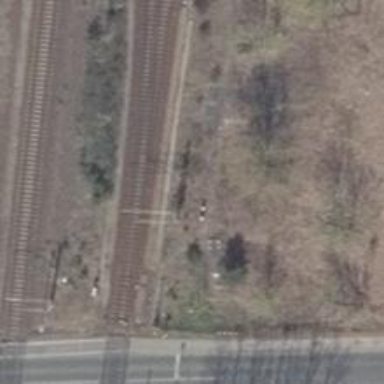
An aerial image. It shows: Electrified rail siding with contact line.